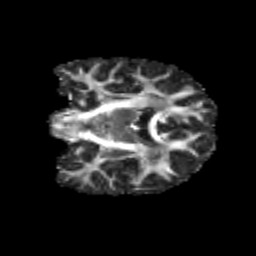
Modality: FA
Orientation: coronal
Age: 12
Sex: female
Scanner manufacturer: siemens
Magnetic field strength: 3 T
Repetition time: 3.8 s
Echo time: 0.07 s